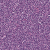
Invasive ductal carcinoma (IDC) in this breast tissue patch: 1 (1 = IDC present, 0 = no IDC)